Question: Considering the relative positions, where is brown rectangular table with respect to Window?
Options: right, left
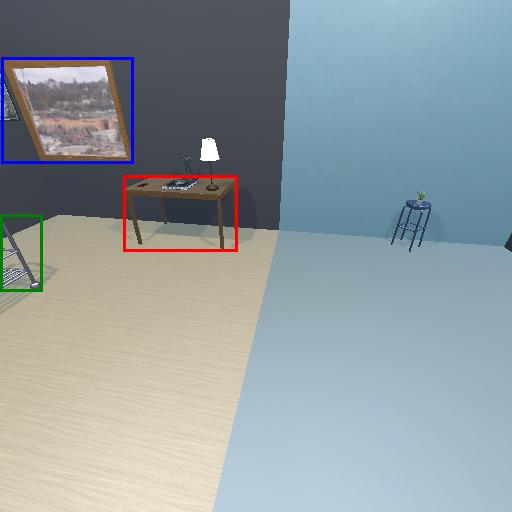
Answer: right